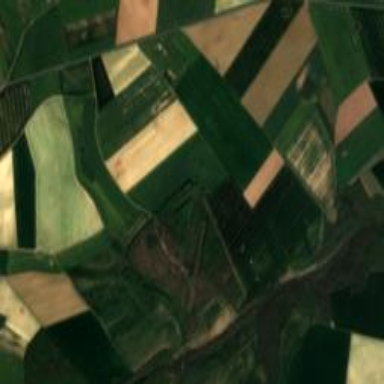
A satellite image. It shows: Farmland with rapeseed crops.